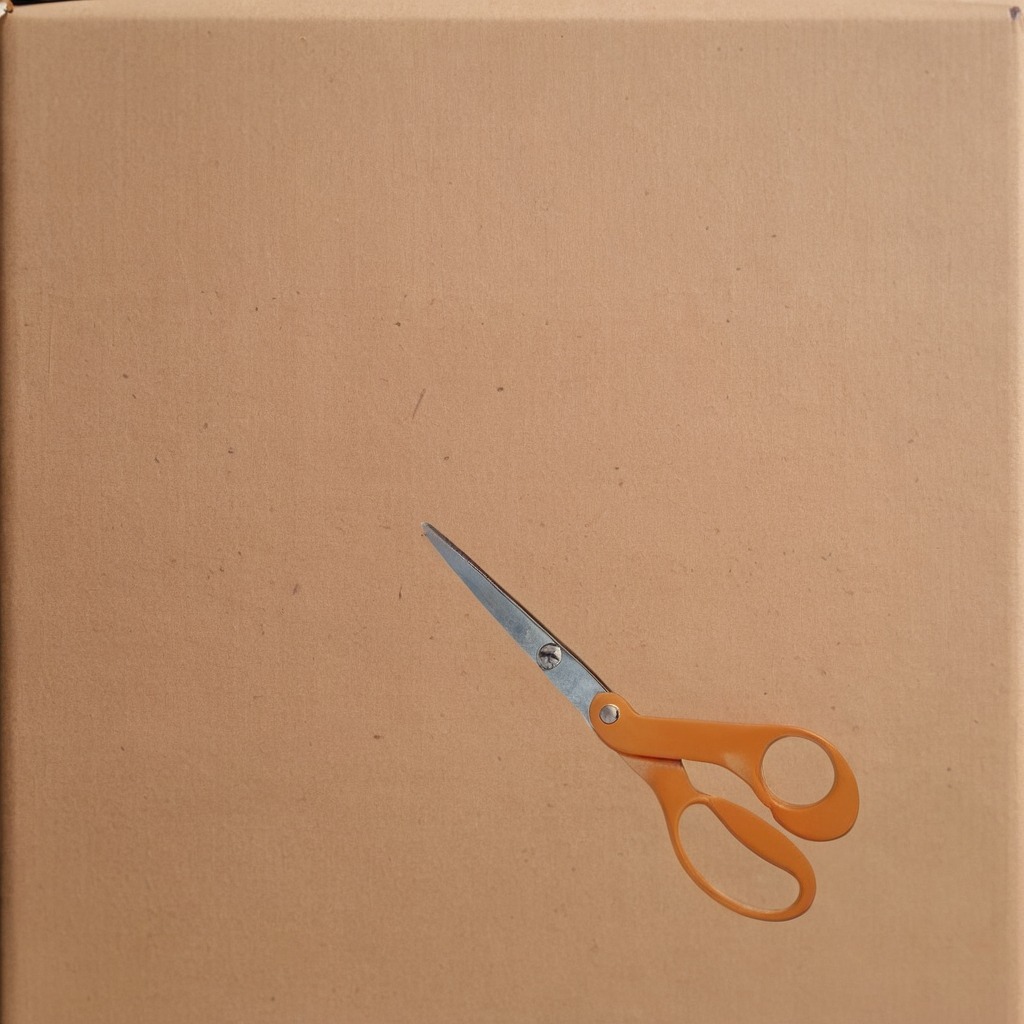
A scissor is lying on the cardboard box surface in an outdoor workshop during daytime bright natural light soft shadows slightly creased but